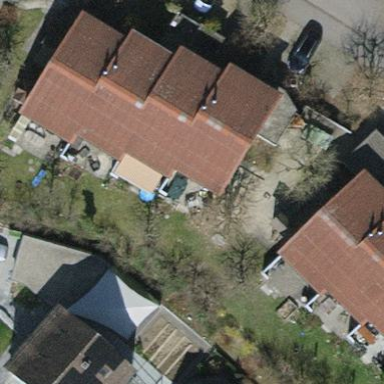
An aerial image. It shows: Semidetached house with gabled roof covered in tiles.